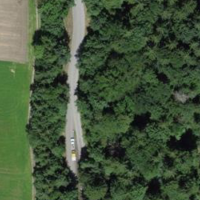
EUNIS habitat code: 44
Species observed at this site:
Aruncus dioicus
Lysimachia punctata